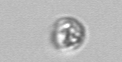
Label: Amoeba